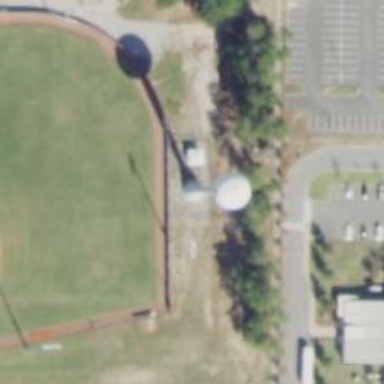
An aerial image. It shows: Water tower that is man-made.